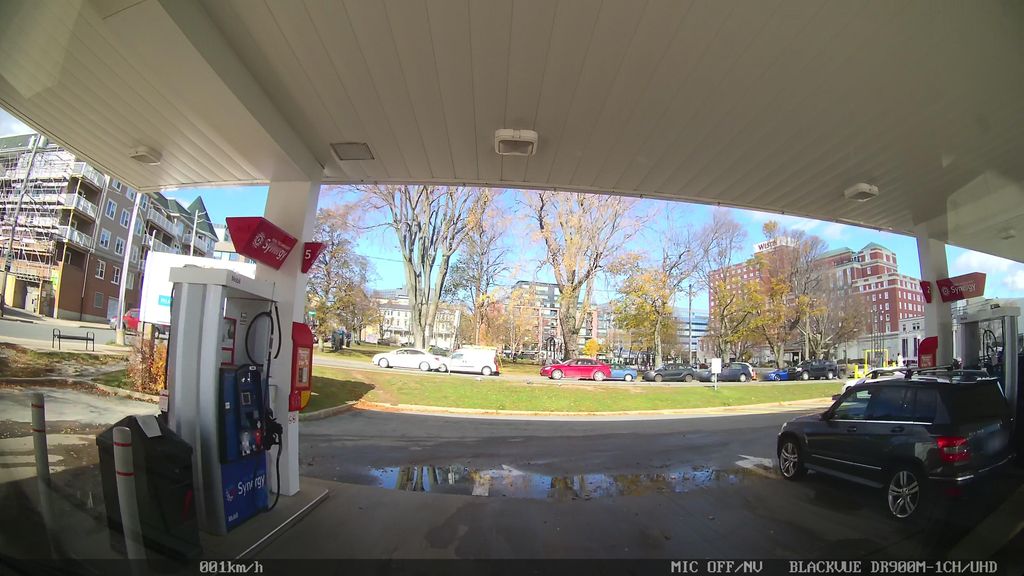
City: halifax